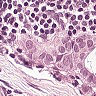
Metastatic tissue present: yes